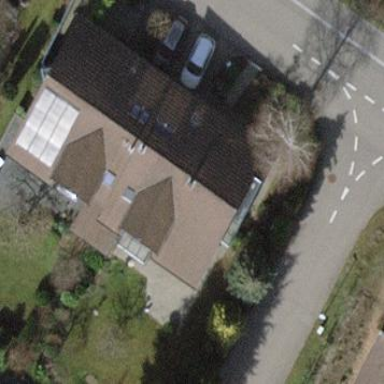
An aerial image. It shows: Terrace building with gabled roof.